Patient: sex M, age 44
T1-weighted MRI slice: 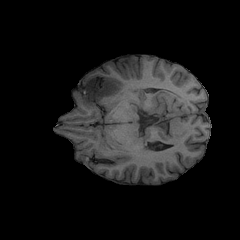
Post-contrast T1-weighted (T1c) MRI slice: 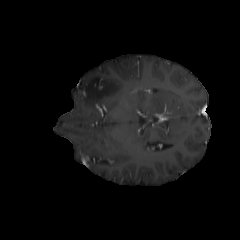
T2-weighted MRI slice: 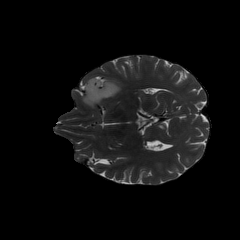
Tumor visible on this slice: yes
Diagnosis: Astrocytoma, IDH-mutant
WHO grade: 2